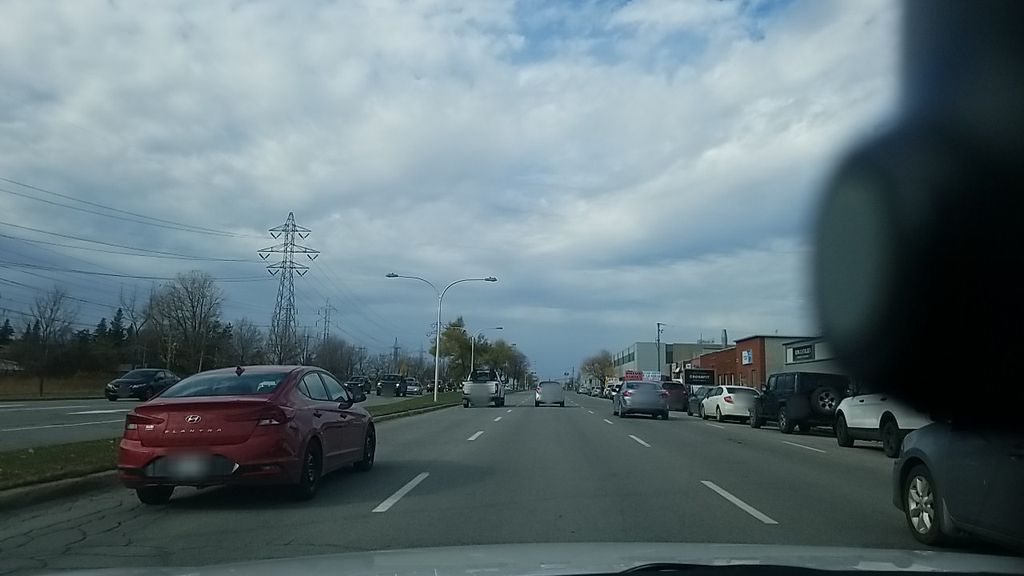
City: montreal